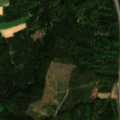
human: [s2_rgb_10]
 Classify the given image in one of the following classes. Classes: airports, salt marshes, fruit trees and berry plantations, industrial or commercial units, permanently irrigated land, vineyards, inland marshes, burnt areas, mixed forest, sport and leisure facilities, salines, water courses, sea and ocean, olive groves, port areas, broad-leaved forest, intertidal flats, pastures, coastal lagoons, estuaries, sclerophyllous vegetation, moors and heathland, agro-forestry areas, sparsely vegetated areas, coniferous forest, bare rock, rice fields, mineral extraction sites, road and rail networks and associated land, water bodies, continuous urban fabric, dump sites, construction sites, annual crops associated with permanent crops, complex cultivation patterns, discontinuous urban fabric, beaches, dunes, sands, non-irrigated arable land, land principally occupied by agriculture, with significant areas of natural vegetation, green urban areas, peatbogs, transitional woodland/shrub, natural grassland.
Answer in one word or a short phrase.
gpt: complex cultivation patterns, coniferous forest, mixed forest